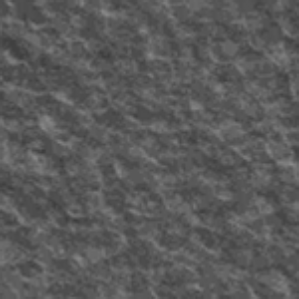
Label: frost